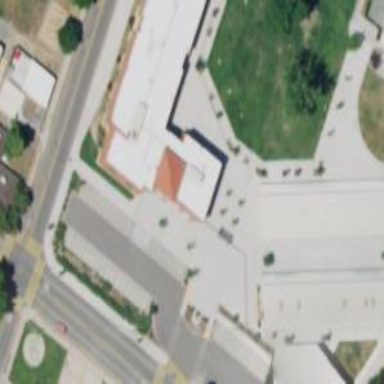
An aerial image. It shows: School.